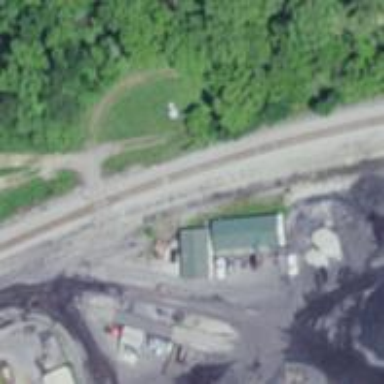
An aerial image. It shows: Railway siding with rails.